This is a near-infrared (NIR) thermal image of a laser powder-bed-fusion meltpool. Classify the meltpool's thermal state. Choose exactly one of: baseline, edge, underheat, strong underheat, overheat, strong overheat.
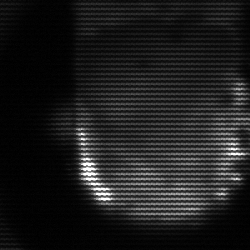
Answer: baseline